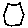
Label: hexagon